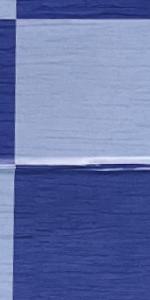
Label: Empty